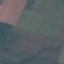
Land use / land cover: AnnualCrop